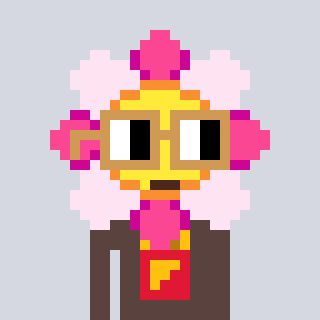
a pixel art character with square brown glasses, a flower-shaped head and a darkbrown-colored body on a cool background